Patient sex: M
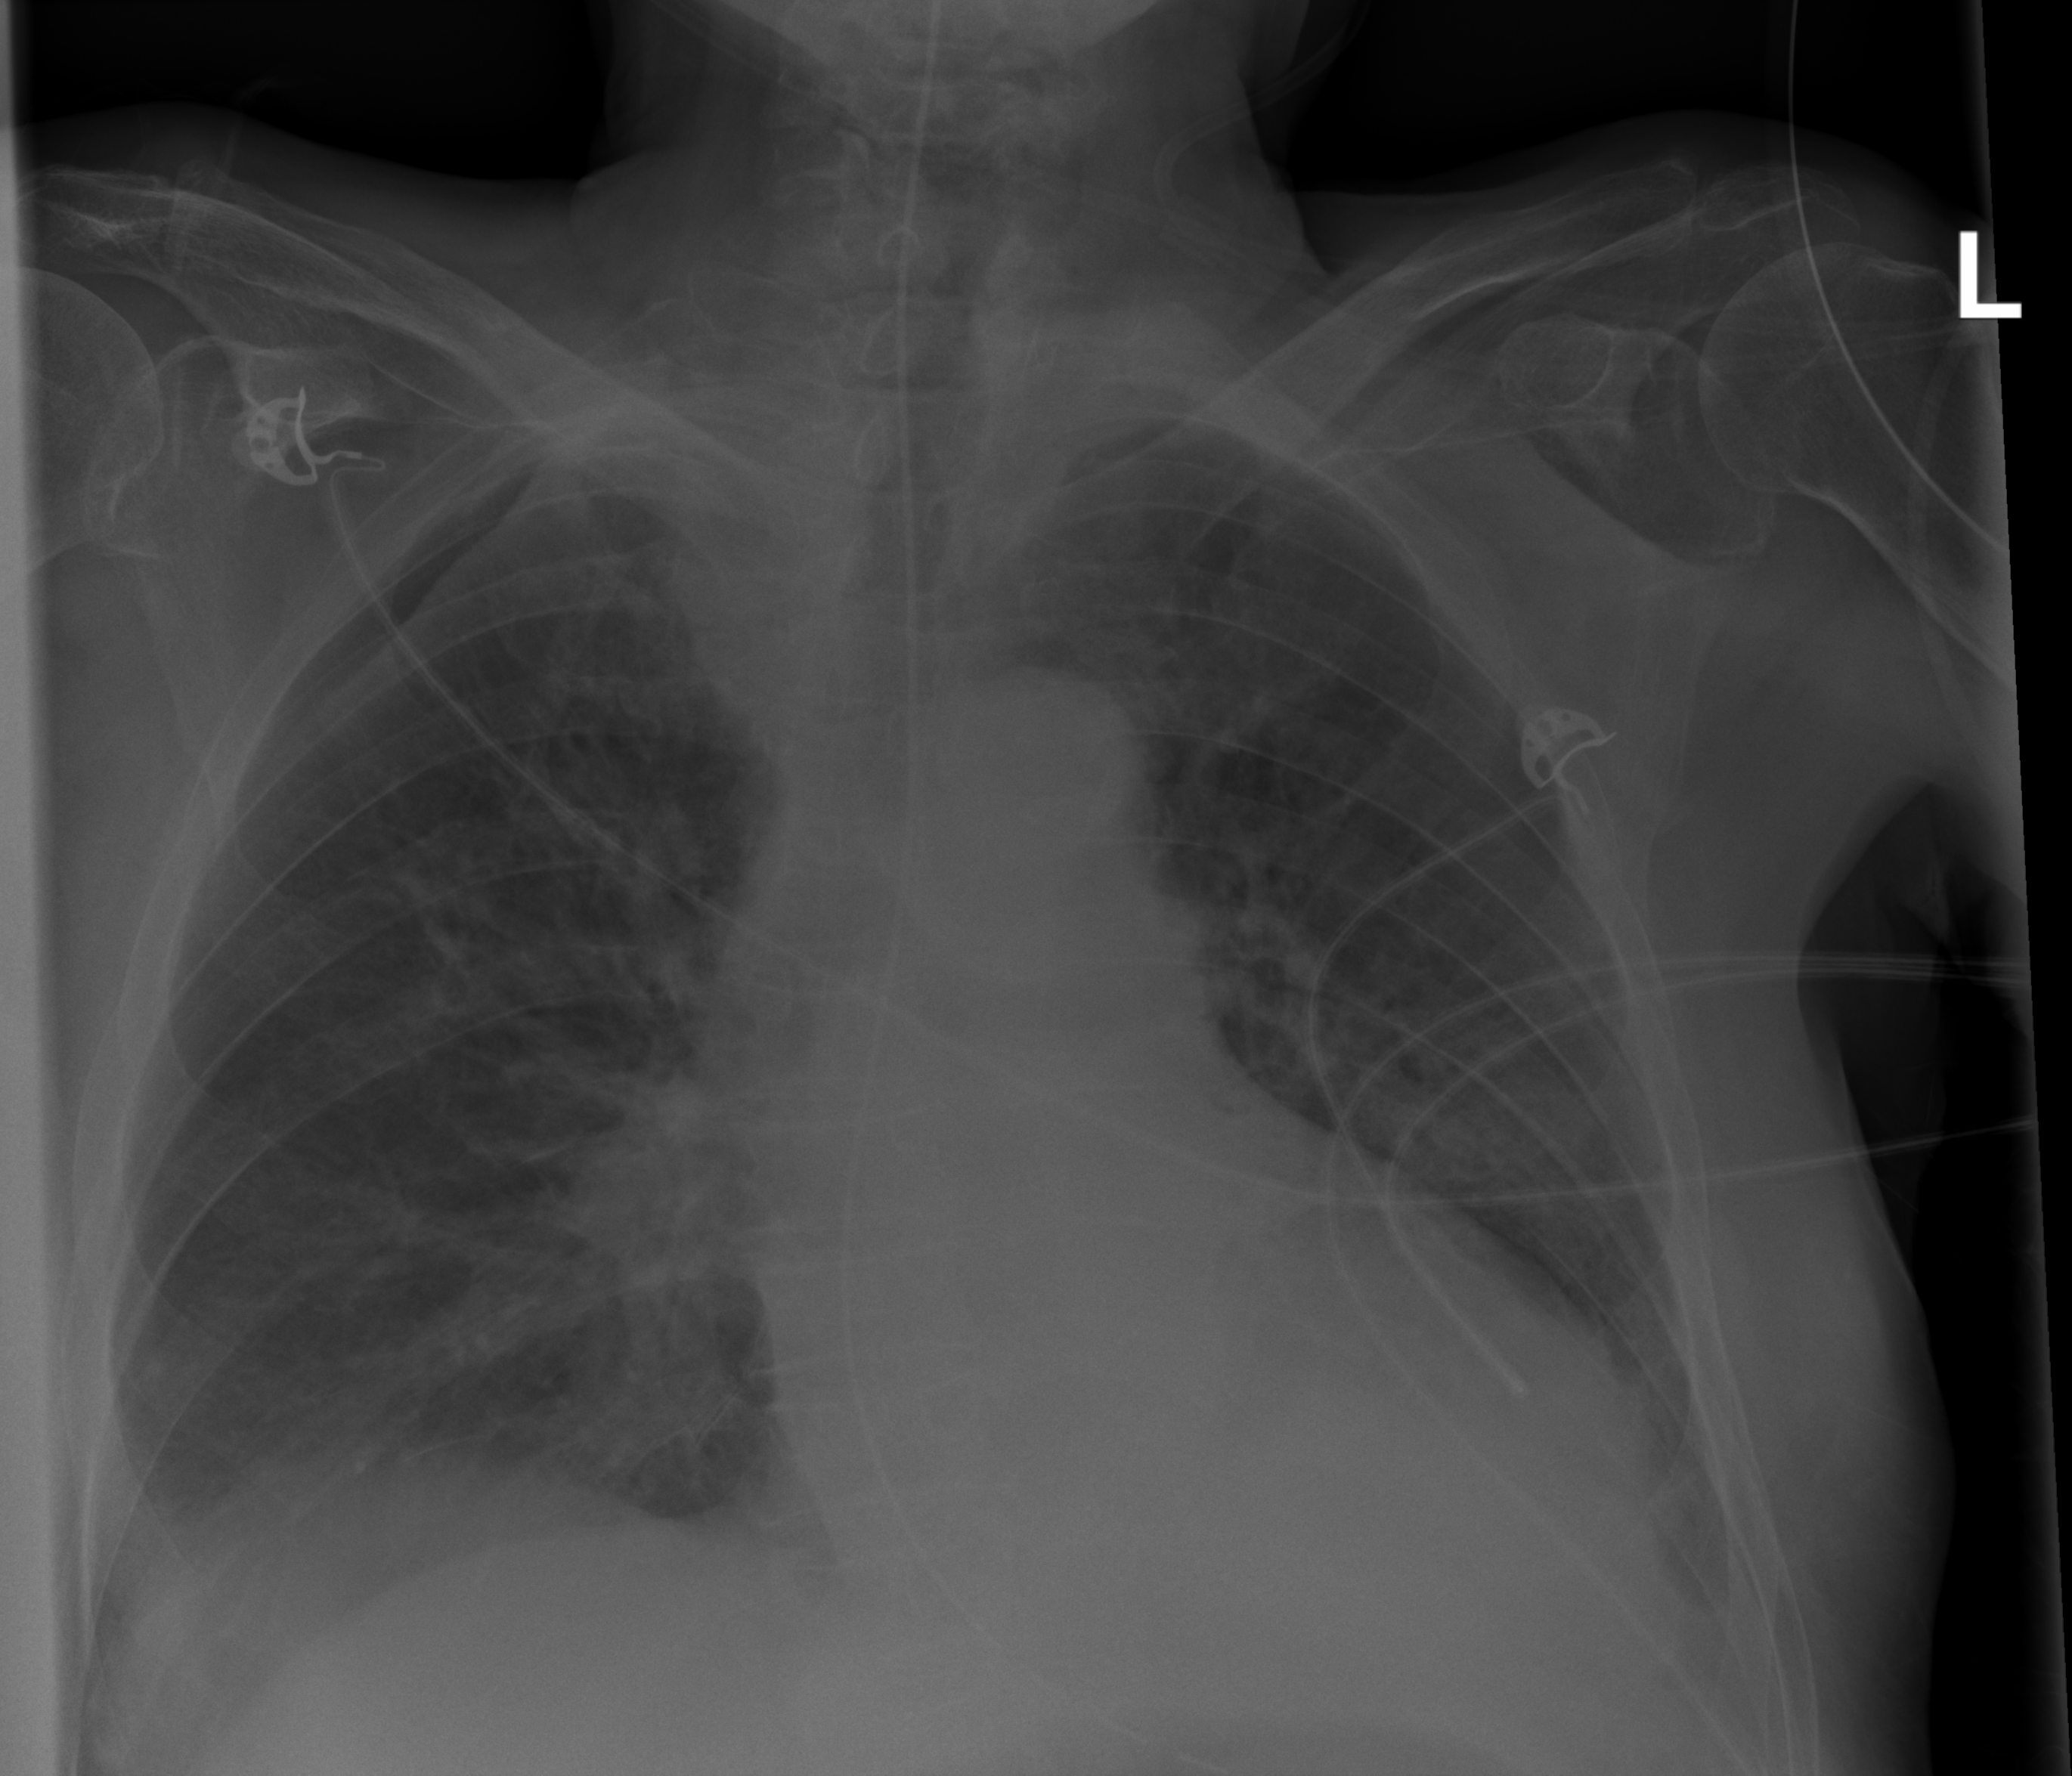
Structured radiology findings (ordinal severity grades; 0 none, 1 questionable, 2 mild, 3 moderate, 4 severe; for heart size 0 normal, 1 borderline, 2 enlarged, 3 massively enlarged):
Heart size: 0
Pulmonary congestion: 0
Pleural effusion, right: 0
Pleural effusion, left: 0
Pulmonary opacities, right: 2
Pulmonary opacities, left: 0
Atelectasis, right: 2
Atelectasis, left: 2